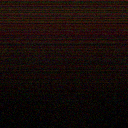
Screen state: off